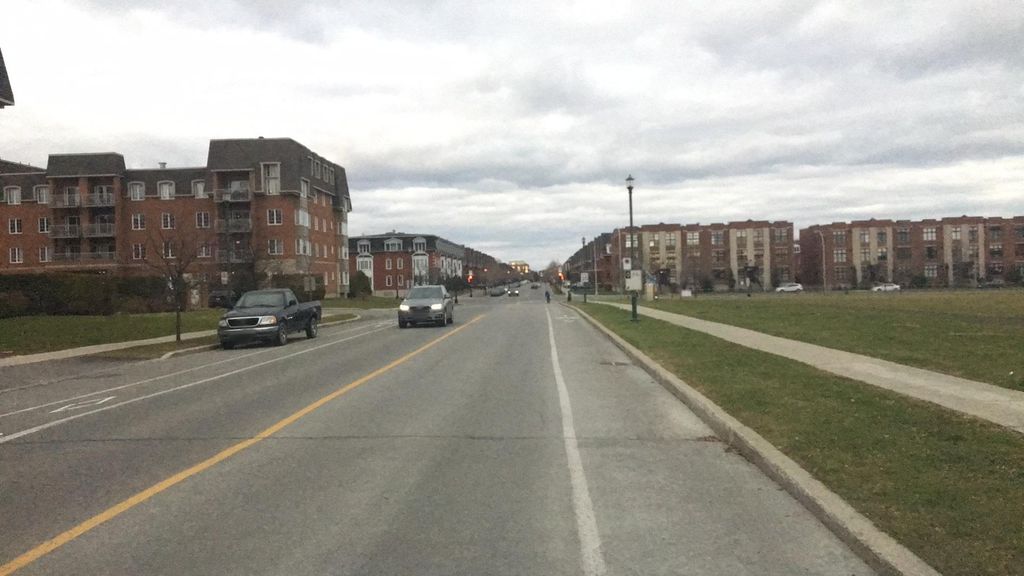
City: montreal